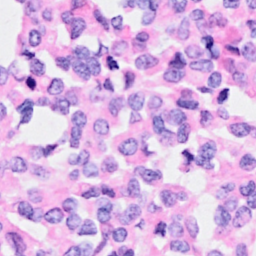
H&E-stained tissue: Breast